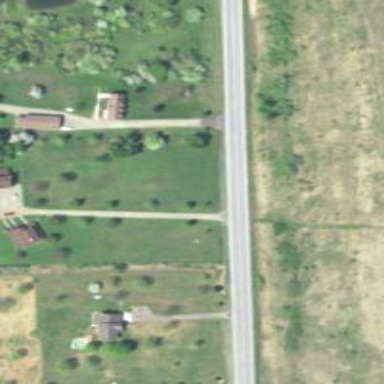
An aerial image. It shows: Driveway leading to service road.